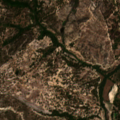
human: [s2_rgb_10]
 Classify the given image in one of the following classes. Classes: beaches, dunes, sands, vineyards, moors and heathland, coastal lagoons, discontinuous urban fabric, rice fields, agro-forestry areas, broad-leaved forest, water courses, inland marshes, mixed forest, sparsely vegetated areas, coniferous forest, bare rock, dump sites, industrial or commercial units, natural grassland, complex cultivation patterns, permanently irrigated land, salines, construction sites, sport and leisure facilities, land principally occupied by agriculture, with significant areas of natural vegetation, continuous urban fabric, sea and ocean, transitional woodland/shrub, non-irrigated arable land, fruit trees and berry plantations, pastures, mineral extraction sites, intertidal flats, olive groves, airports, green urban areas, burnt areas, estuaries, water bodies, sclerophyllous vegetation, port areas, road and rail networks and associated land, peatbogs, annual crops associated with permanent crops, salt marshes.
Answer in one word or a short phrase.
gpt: non-irrigated arable land, broad-leaved forest, coniferous forest